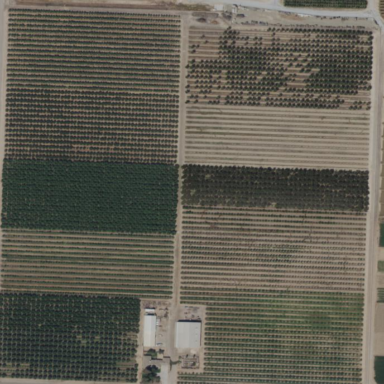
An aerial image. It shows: Orchard.